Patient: sex F, age 33
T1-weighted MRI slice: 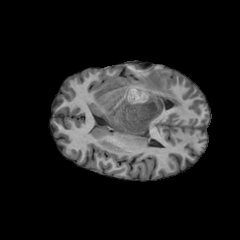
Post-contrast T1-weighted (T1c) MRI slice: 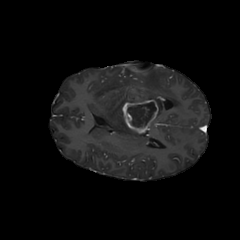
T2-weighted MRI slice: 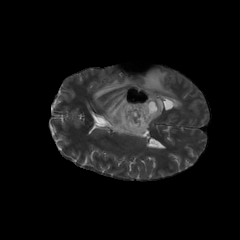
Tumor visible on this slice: yes
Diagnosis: Glioblastoma, IDH-wildtype
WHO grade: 4